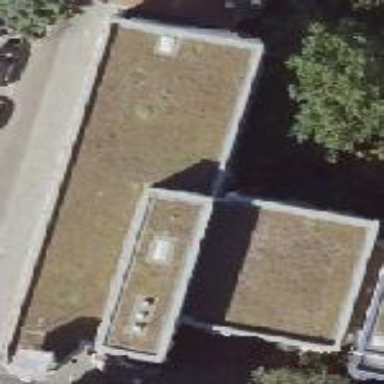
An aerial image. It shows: Office building with flat roof.